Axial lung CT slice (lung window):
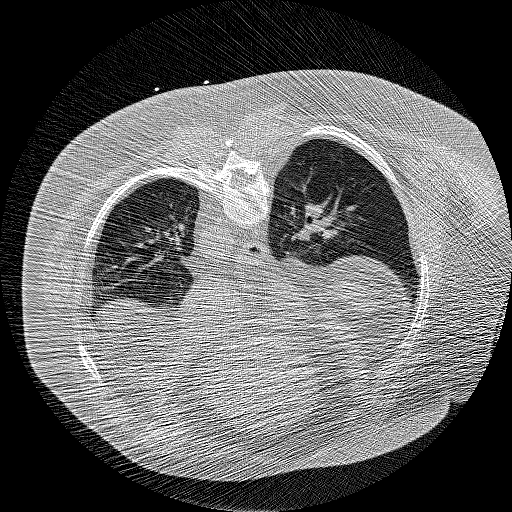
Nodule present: no